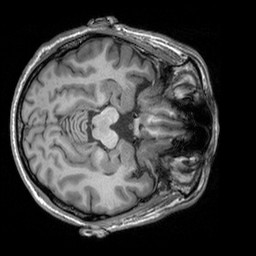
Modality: T1w
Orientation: axial
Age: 55
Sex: male
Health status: healthy
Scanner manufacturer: siemens
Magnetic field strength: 3 T
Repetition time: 2.3 s
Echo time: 0.00303 s